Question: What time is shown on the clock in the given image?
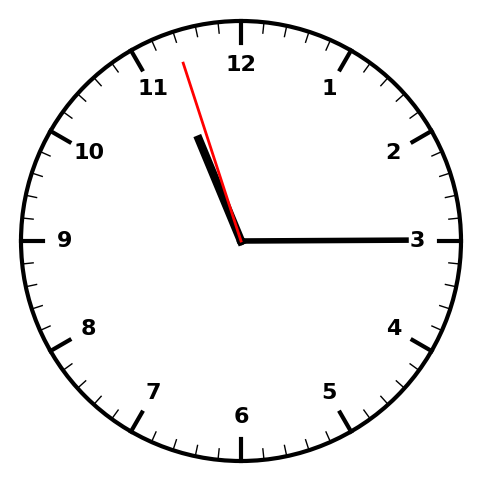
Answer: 11:14:57